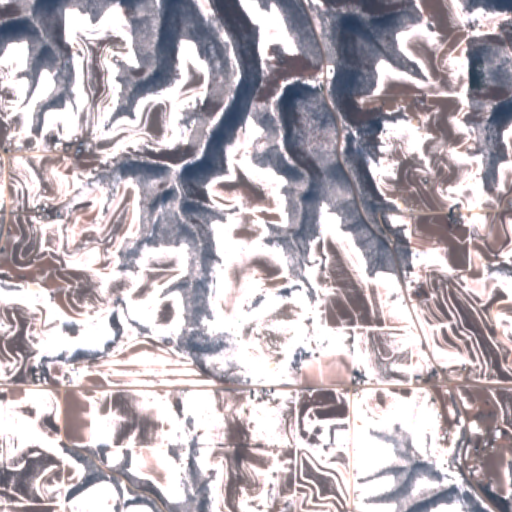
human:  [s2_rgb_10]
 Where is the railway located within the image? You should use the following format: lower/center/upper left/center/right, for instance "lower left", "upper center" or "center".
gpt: The railway is located in the upper right of the image.
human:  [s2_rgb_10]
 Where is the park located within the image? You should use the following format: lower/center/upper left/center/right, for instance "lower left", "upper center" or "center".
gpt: There is no park in the image.